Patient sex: M
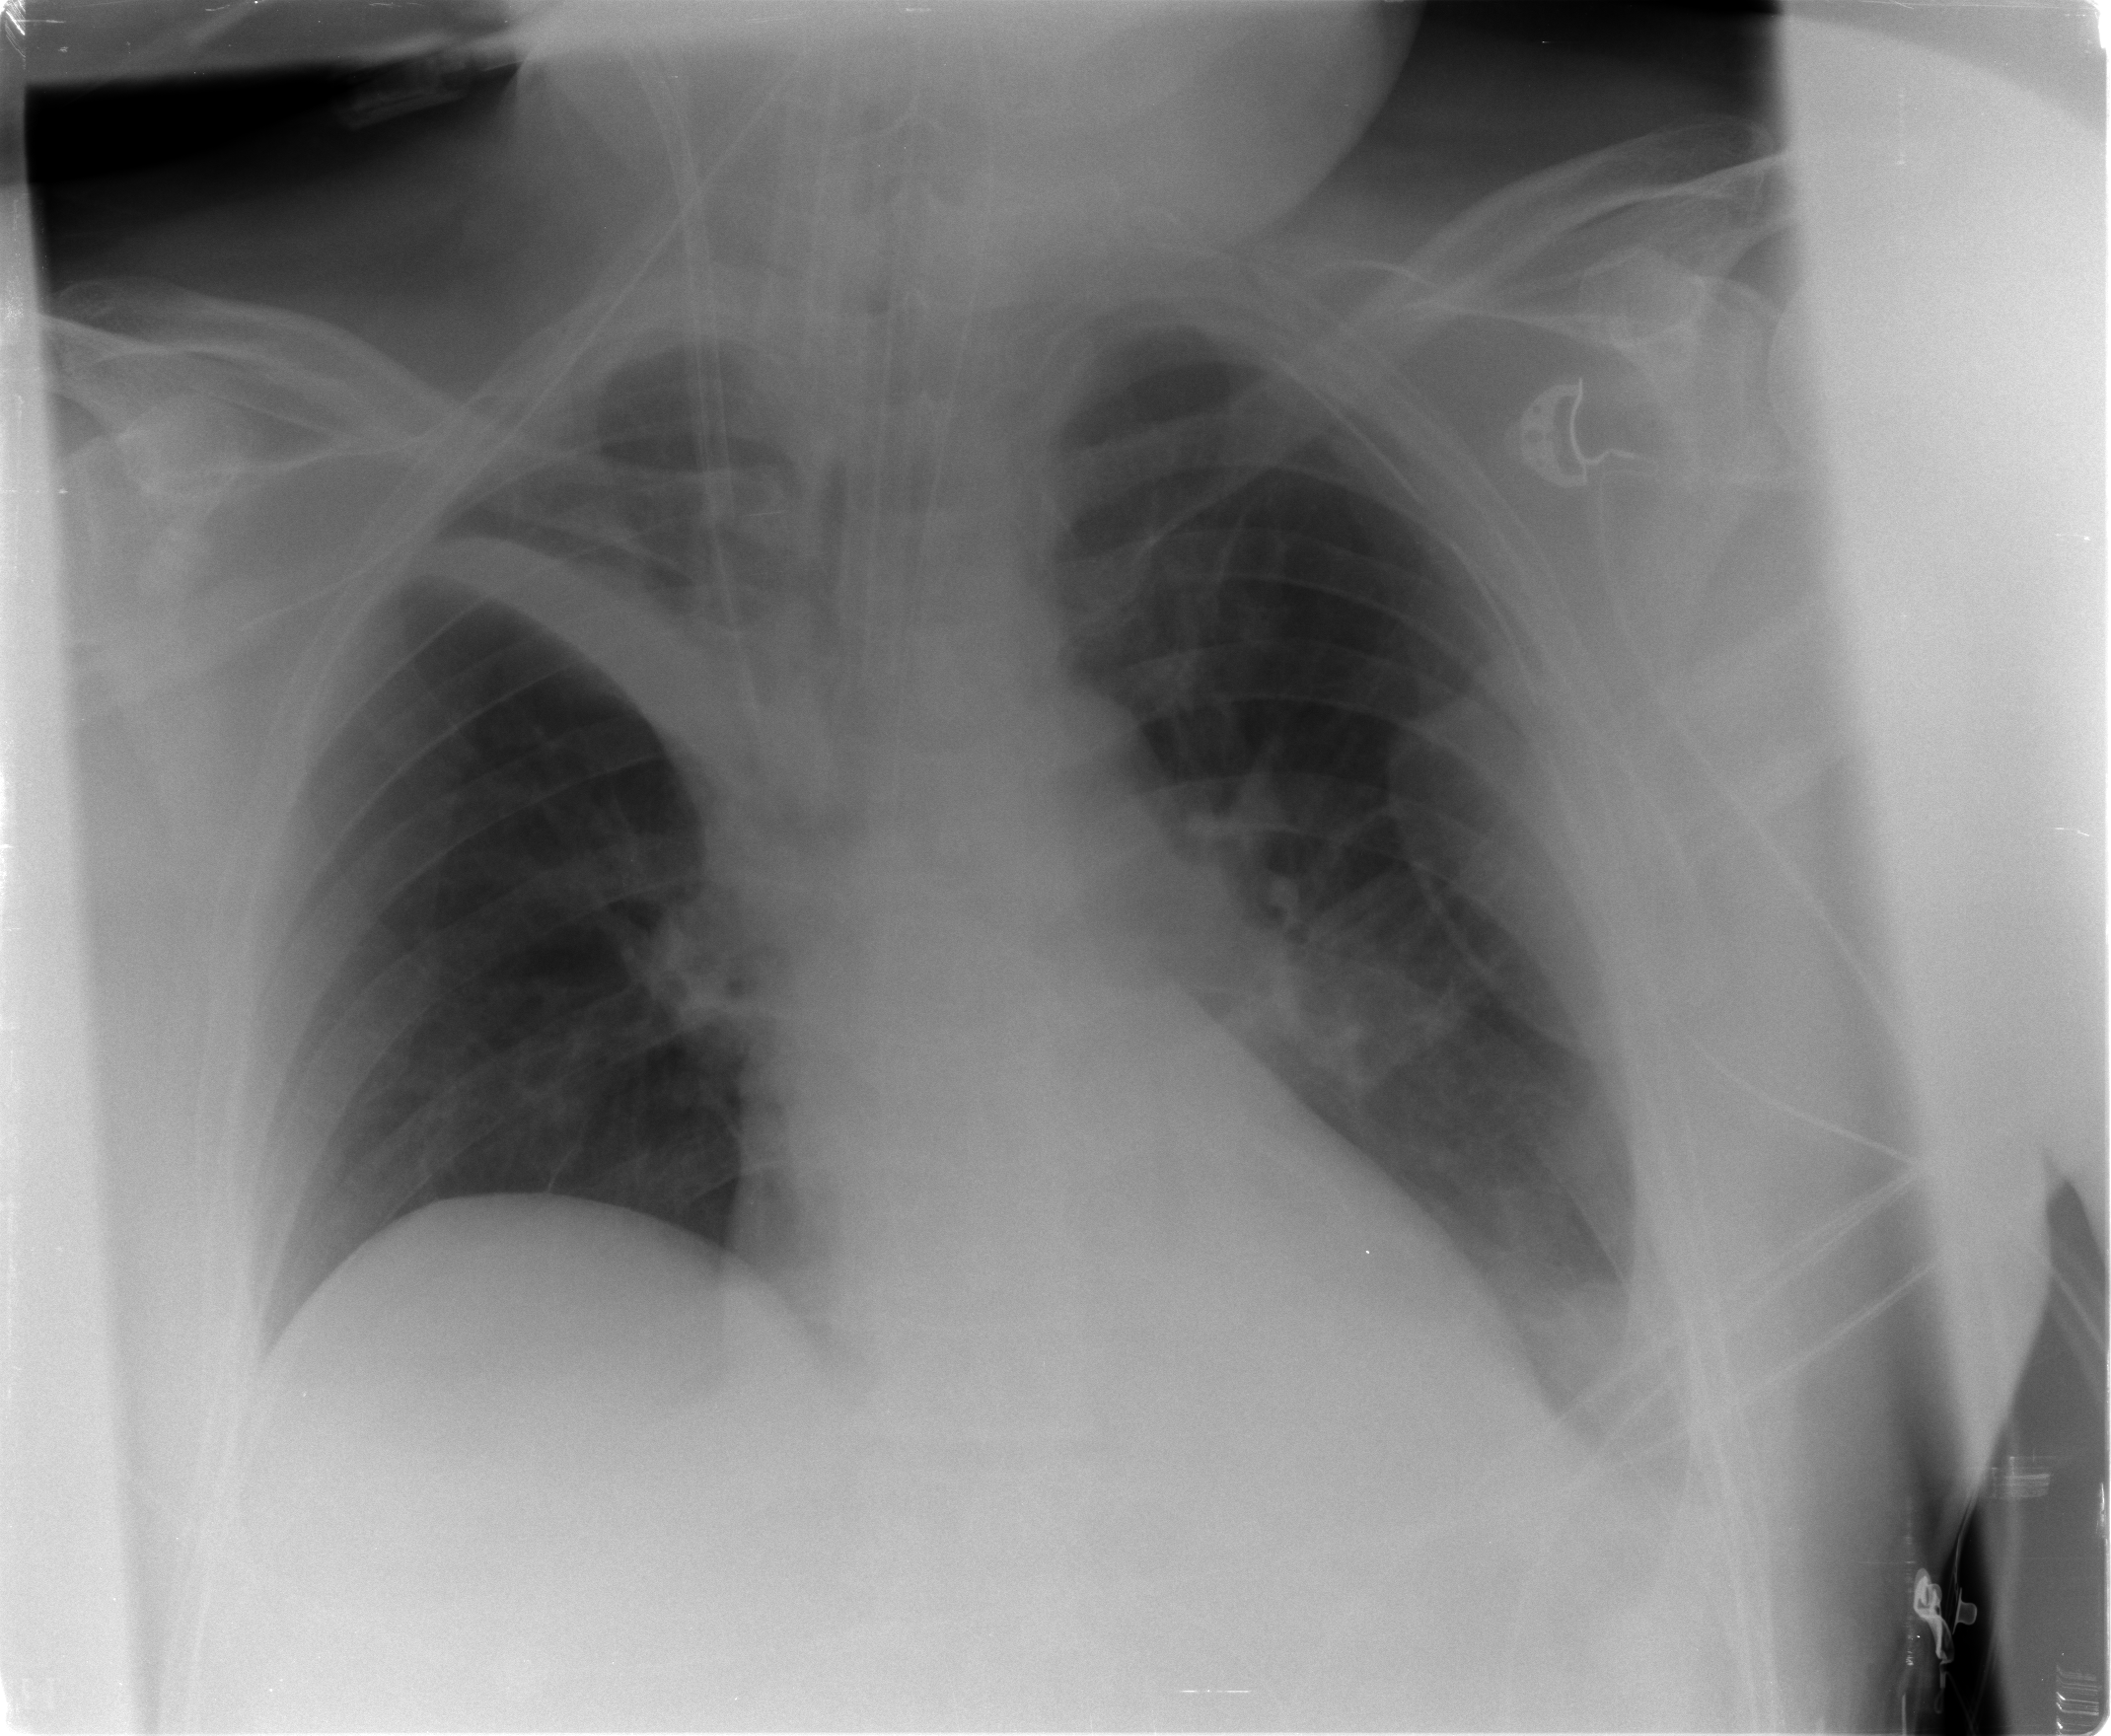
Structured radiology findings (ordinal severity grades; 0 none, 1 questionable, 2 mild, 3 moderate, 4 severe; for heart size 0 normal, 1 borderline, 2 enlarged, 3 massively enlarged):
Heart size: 0
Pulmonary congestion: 0
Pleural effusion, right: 2
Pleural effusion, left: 0
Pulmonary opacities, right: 0
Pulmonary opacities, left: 0
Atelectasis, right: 0
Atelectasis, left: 0